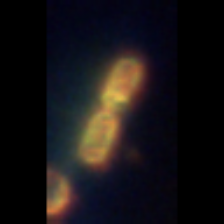
Taxon: Chaetoceros
Group: Diatoms